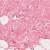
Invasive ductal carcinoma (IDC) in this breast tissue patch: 0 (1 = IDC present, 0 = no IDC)